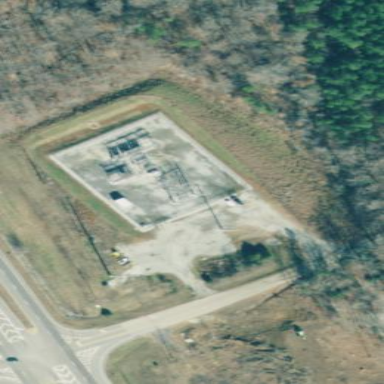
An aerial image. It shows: Distribution power substation secured by fence.